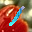
Label: 1